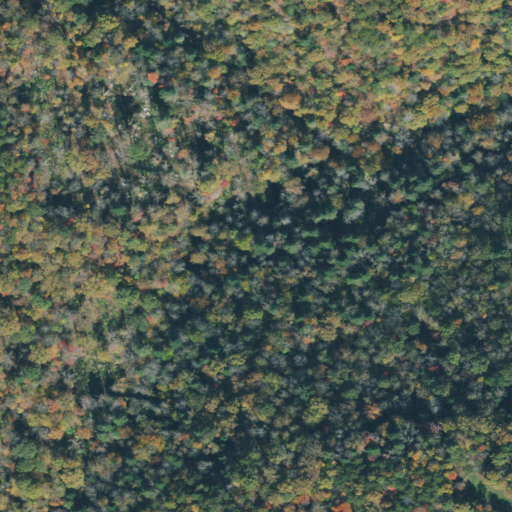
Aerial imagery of valley in Tennessee named Brown Hollow containing deciduous forest and mixed forest